Question: Here's my code:
'''
var canvas = document.getElementById("canvas")
var ctx = canvas.getContext("2d")
var w = canvas.width
var h = canvas.height
var player = {
x: w / 2,
y: h / 2,
r: 10,
vx: 0,
vy: 0,
speed: 5,
}
var keys = []
window.onkeydown = function(event) {keys[event.keyCode] = true}
window.onkeyup = function(event) {keys[event.keyCode] = false}
setInterval(update, 1000 / 60)
function update() {
if (keys[38] && player.vy > -player.speed) {
player.vy--
}
if (keys[40] && player.vy < player.speed) {
player.vy++
}
if (keys[37] && player.vx > -player.speed) {
player.vx--
}
if (keys[39] && player.vx < player.speed) {
player.vx++
}
player.vx *= 0.9
player.vy *= 0.9
player.x += player.vx
player.y += player.vy
ctx.clearRect(0,0,w,h)
ctx.beginPath()
ctx.arc(player.x, player.y, player.r, 0, Math.PI * 2, false)
ctx.fillStyle = "red"
ctx.fill()
}
'''
<URL>
So, my question is, how can I make the player come out on the other side when you go out side of the bounds? Now this is pretty easily done, so there's one more thing, when half the player is out of the bounds, I want it to be seen half on both sides, like this:

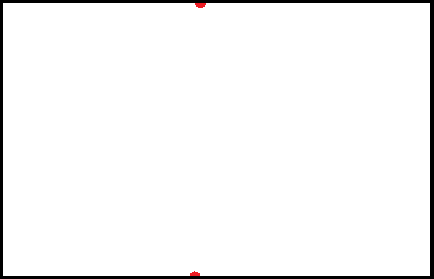
Answer: You can do this :
'''
// coordinates replaced in the board
player.x = (player.x+w)%w;
player.y = (player.y+h)%h;
// player position drawing
ctx.clearRect(0,0,w,h)
ctx.beginPath()
for (var i=-1; i<=1; i++) {
for (var j=-1; j<=1; j++) {
var x = player.x+i*w, y = player.y+j*h;
if (x+player.r<0 || x-player.r>w || y+player.r<0 || y-player.r>h) continue;
ctx.arc(x, y, player.r, 0, Math.PI * 2, false)
}
}
'''
<URL>